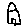
Label: house